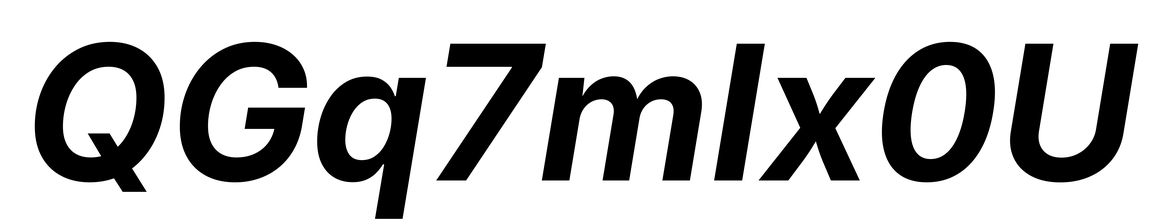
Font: Inter-Italic_Bold_Italic